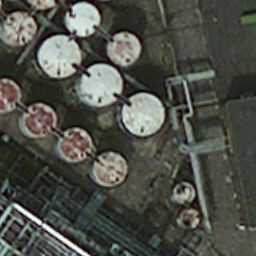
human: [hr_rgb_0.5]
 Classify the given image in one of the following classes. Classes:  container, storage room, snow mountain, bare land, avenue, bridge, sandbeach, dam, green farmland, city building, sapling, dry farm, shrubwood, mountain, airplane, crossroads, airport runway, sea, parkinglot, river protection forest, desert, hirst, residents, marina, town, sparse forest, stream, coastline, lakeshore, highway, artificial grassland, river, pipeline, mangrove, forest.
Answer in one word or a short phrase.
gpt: storage room